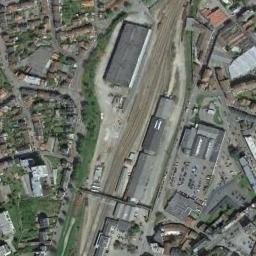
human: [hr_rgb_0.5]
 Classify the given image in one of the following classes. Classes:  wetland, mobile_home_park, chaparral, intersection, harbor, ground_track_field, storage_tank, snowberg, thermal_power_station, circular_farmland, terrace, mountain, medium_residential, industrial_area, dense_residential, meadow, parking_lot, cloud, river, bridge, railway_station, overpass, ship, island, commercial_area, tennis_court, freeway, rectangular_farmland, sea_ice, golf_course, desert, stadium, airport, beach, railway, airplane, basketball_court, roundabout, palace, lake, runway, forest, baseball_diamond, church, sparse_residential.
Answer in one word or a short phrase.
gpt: railway_station